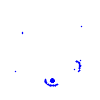
Particle: electron